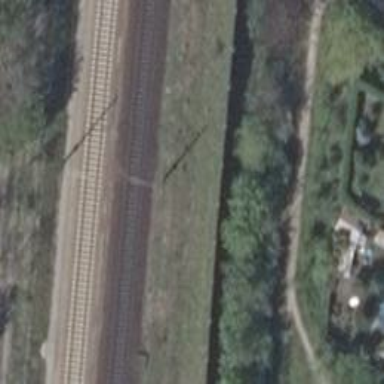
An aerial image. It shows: Milestone along the railway track with catenary mast.